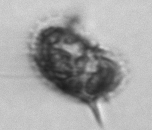
Label: Amylax